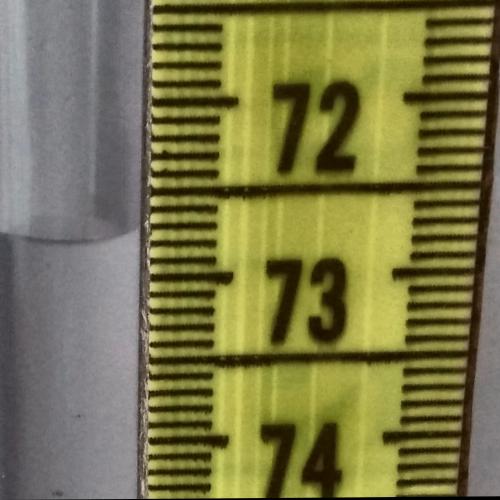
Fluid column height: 72.7 cm